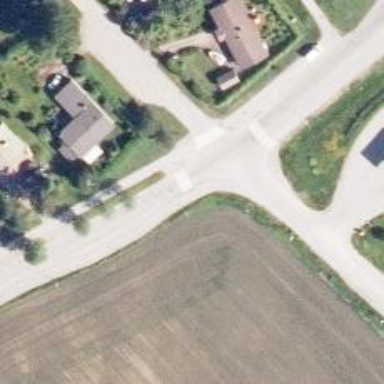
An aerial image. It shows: Footway.